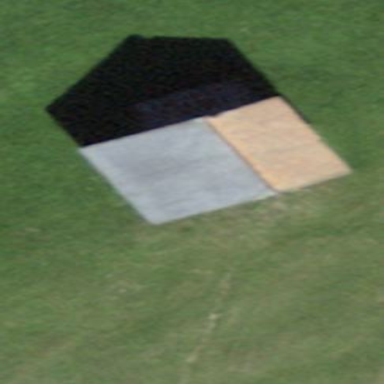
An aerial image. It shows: Barn.